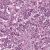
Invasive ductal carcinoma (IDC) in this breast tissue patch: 1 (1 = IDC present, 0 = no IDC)